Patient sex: F
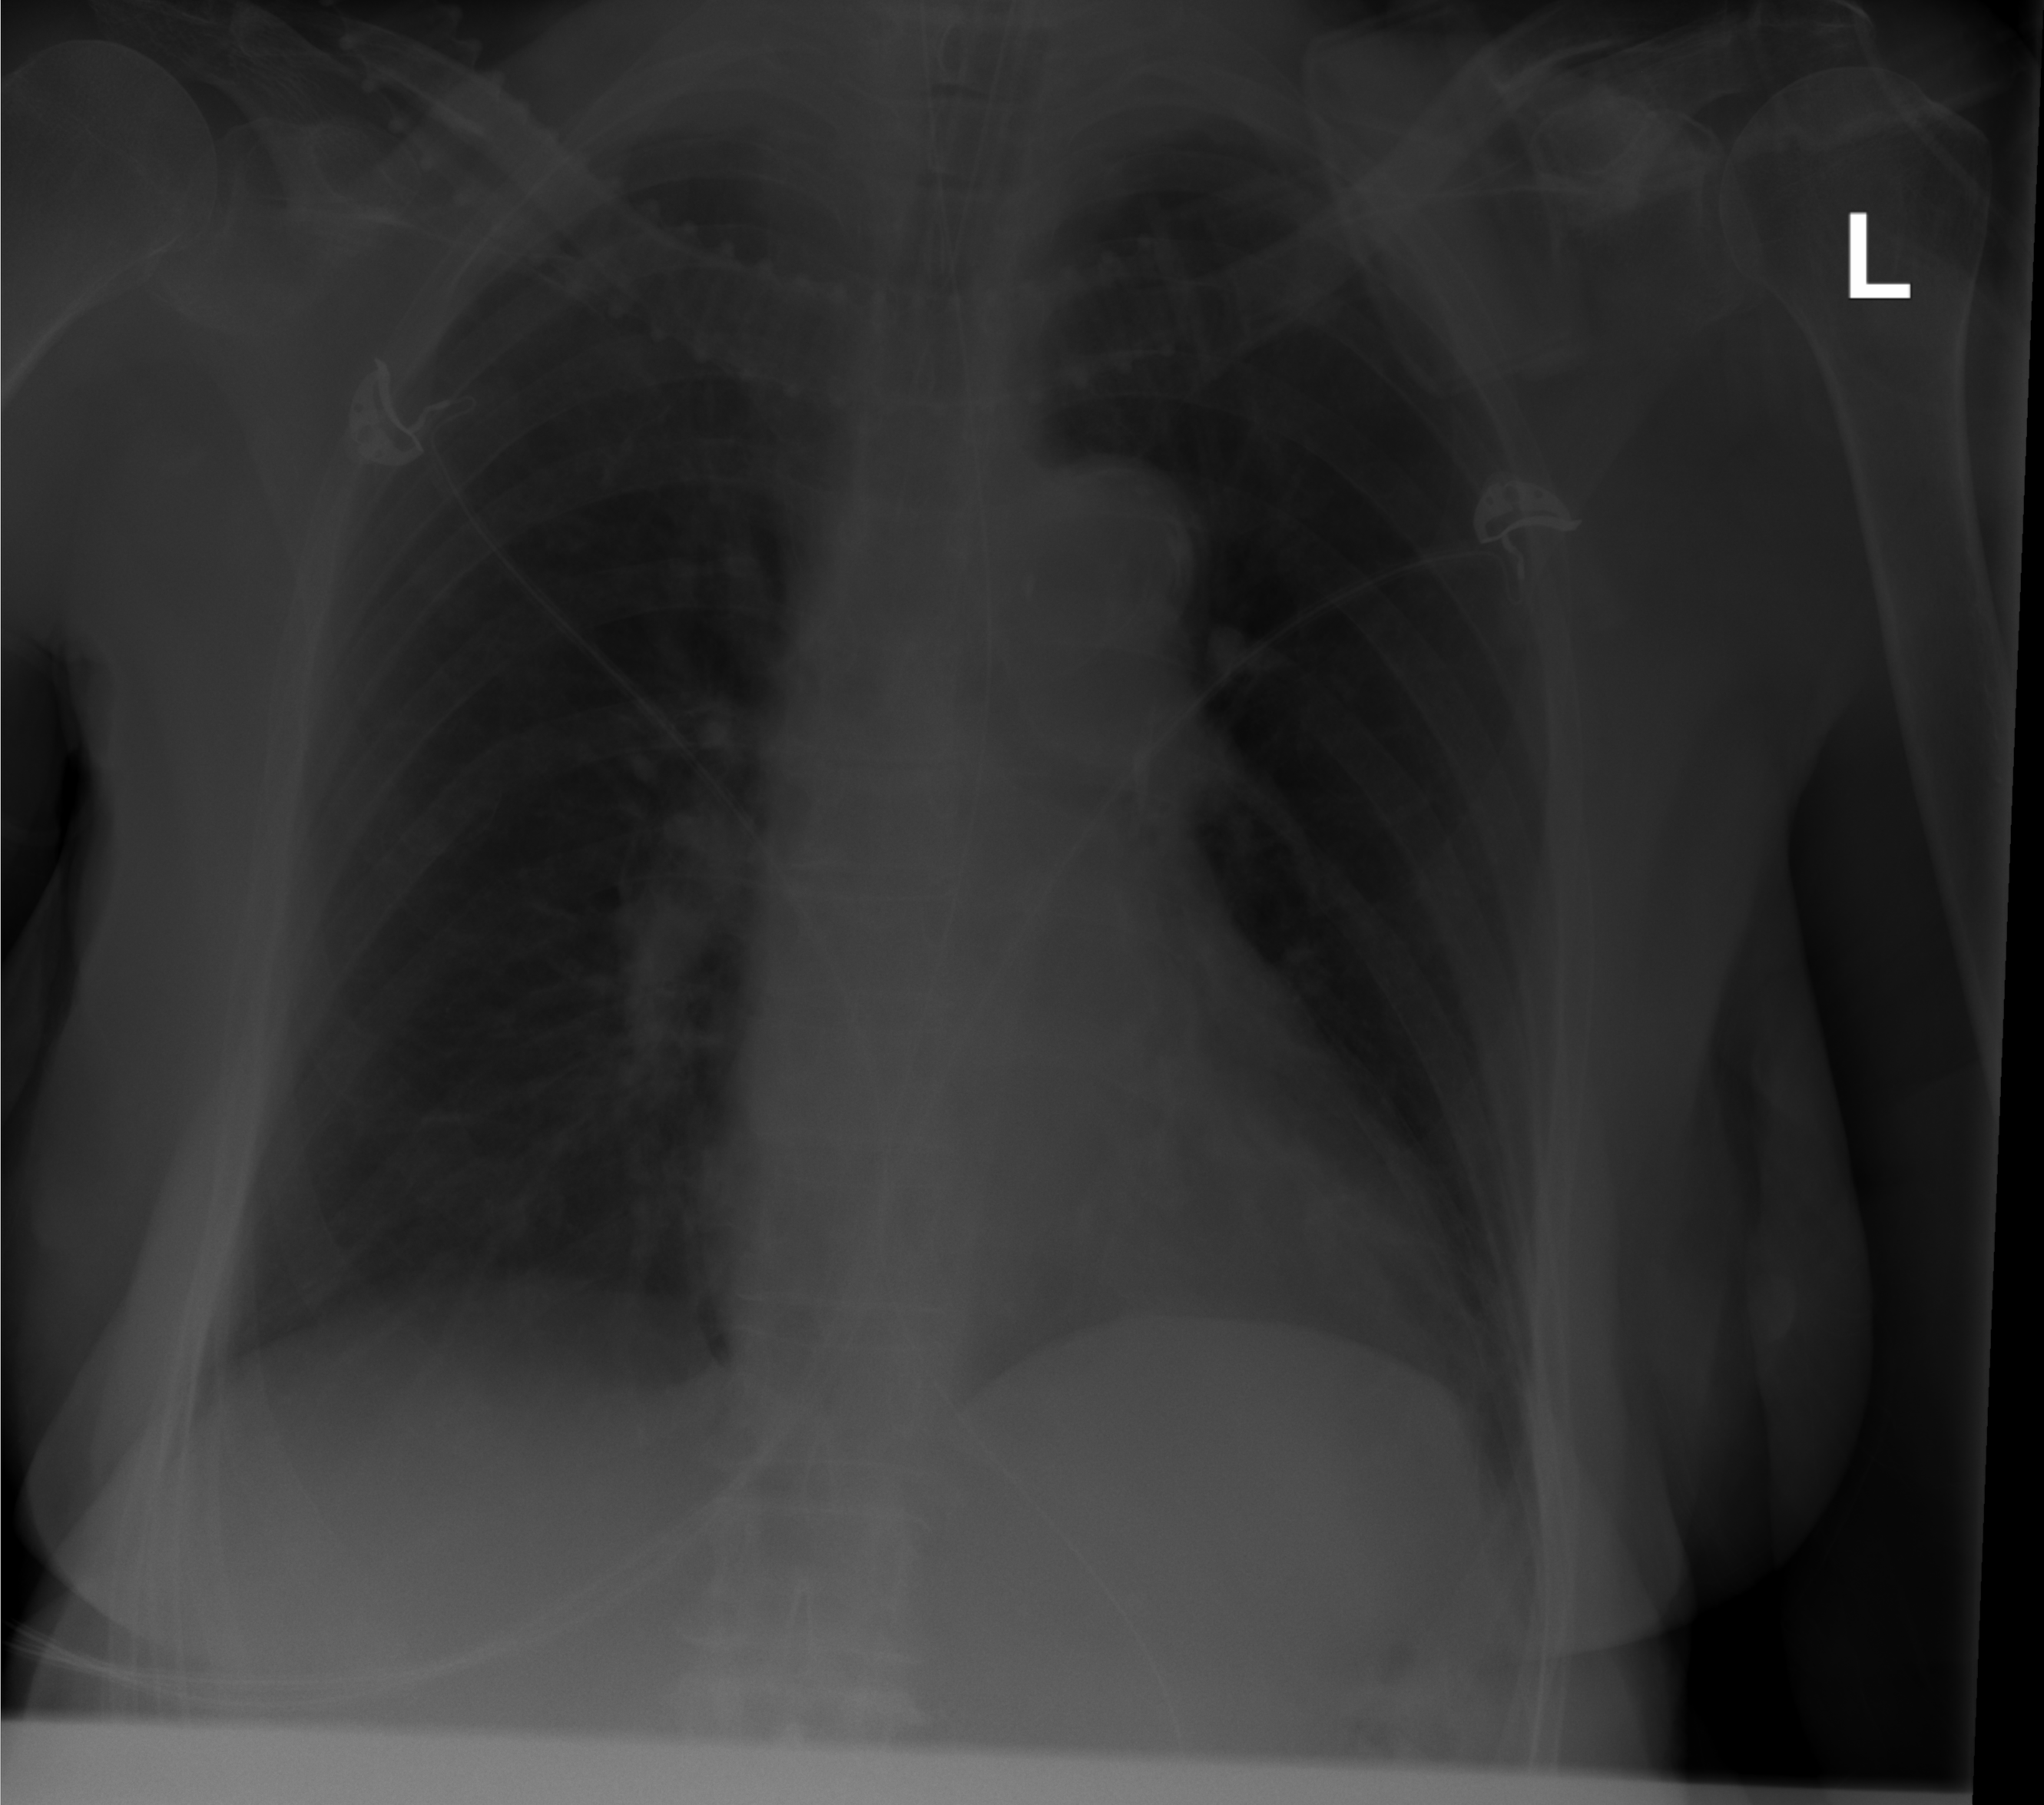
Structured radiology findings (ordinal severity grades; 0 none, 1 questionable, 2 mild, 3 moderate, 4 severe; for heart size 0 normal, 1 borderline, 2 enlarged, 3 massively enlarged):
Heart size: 0
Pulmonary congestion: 0
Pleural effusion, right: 0
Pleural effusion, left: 0
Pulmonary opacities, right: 0
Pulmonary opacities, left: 0
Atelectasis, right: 0
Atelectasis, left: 2